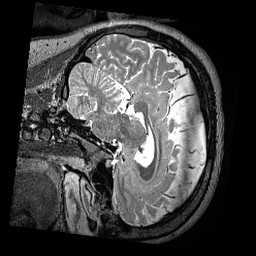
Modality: T2w
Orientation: sagittal
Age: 13
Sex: male
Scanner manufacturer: siemens
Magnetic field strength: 3 T
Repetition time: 3.2 s
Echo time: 0.479 s